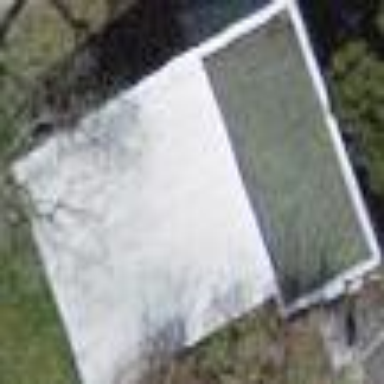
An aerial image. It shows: Garage building.